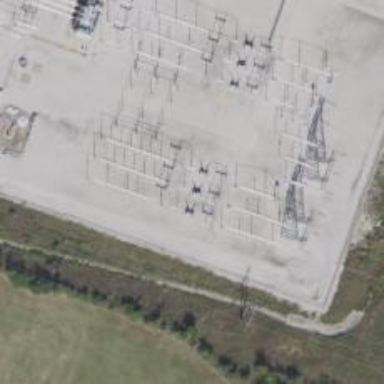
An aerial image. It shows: Switch for power supply.